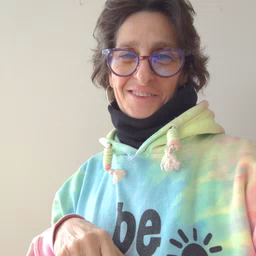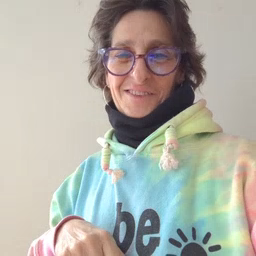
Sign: owl